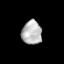
Tissue: prostate
Cell type: T cells
Senescence score: 0.3299
Nuclear area (px): 465
Mean DAPI intensity: 182.271